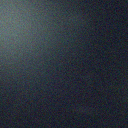
Screen state: off